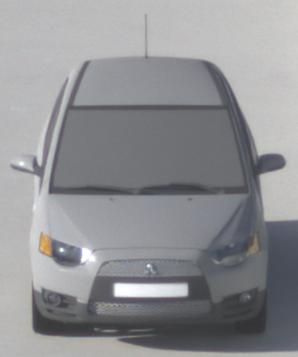
Make: Mitsubishi
Model: Colt 1.1
Detailed model: Colt (VI)
Model produced from: 2008/11
Model produced until: 2010/10
Doors: 3
Color: gray
Road condition: dry road
Daytime: sunrise or sunset
Contrast: medium contrast